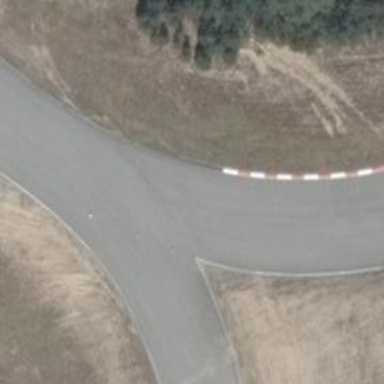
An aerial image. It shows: Raceway road.